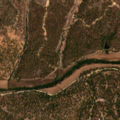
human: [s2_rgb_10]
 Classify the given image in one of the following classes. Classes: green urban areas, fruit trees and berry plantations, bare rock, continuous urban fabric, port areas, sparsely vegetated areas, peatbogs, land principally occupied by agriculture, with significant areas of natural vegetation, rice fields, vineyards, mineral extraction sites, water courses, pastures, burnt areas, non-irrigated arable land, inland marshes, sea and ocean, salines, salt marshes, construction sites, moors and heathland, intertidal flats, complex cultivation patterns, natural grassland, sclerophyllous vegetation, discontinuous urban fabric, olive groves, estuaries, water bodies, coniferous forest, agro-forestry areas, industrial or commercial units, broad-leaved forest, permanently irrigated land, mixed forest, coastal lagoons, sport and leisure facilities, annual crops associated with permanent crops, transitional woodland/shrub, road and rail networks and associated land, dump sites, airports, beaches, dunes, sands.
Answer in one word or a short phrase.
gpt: non-irrigated arable land, broad-leaved forest, transitional woodland/shrub